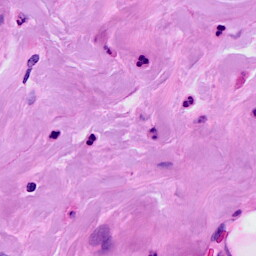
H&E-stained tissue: Breast